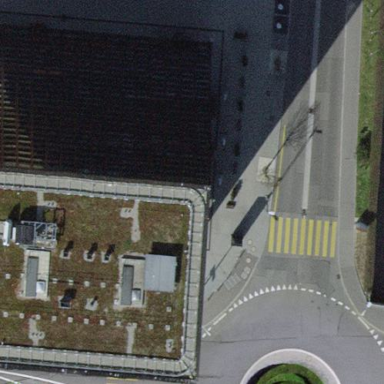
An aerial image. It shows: Dark grey building with flat roof of the same color.